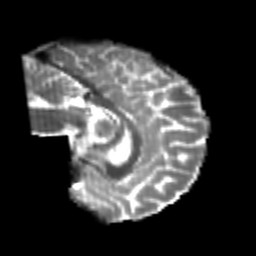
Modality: T2w
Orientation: sagittal
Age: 24
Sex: male
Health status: healthy
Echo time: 0.074 s